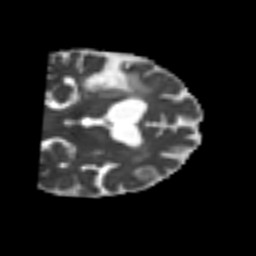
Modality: MD
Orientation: coronal
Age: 63
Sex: male
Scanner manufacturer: siemens
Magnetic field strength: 3 T
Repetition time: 4.987 s
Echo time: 0.0792 s